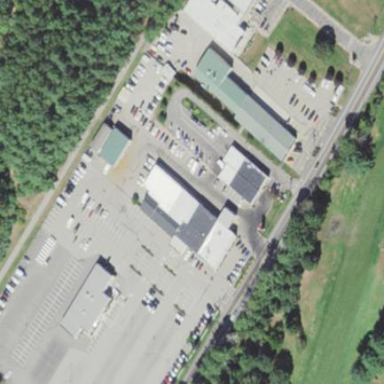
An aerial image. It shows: Building that houses car shop.